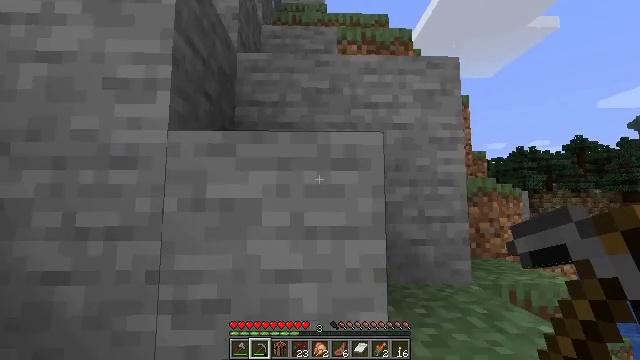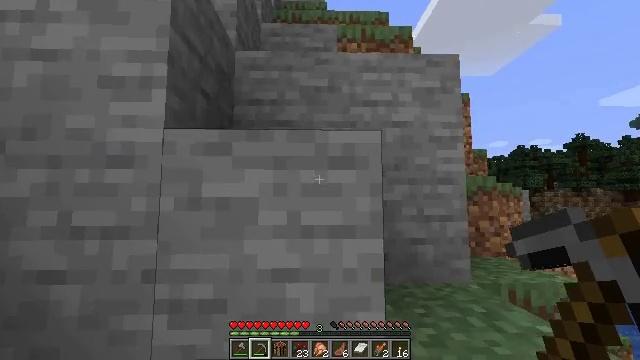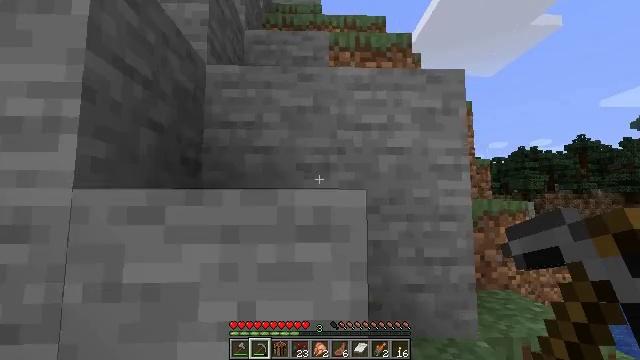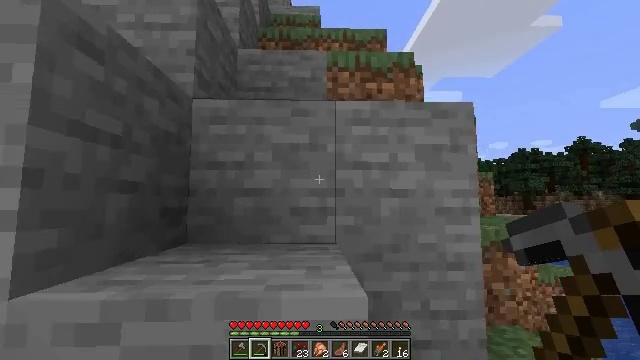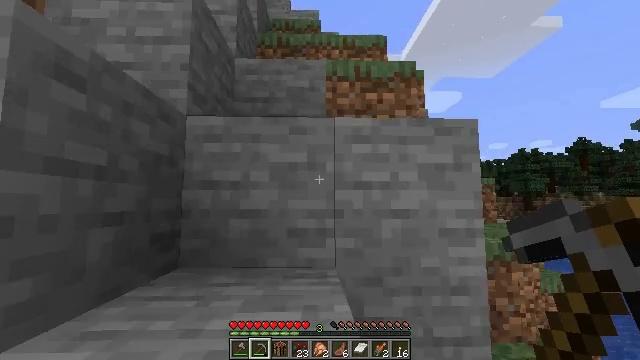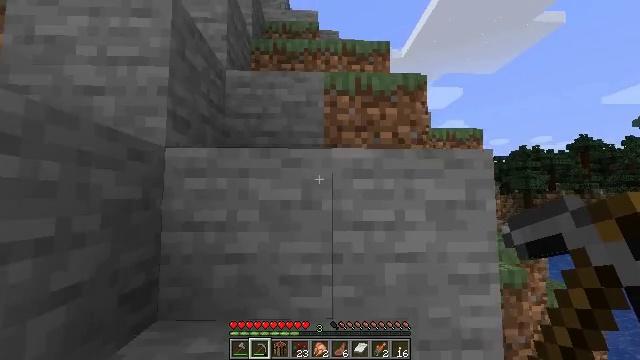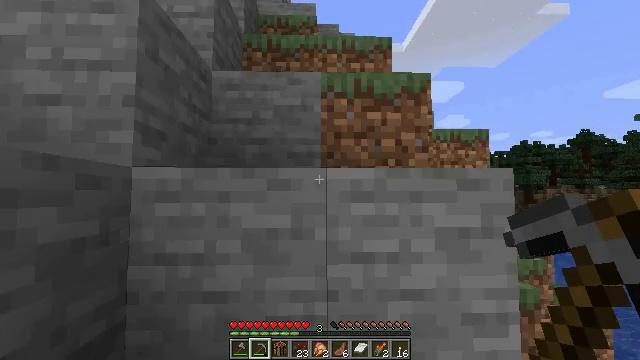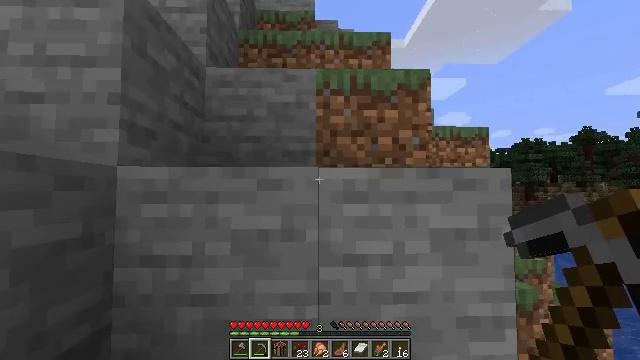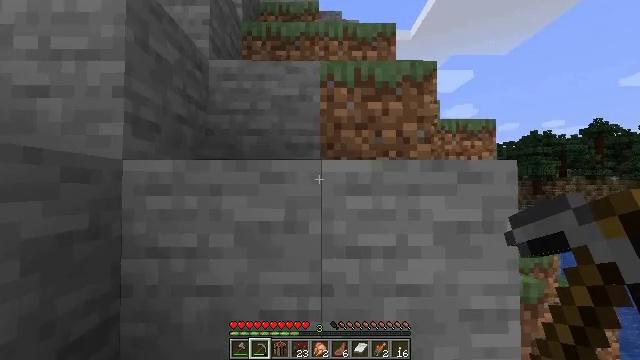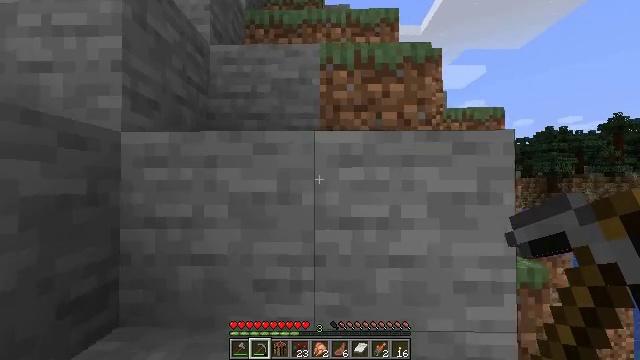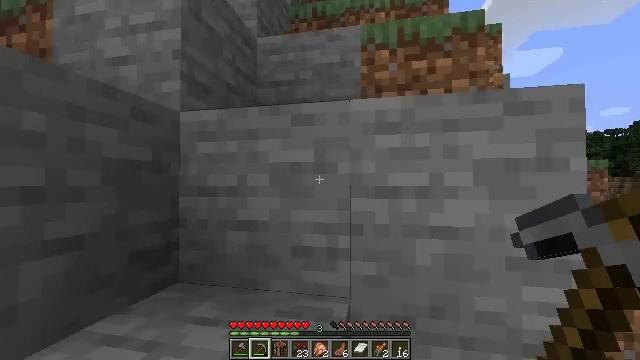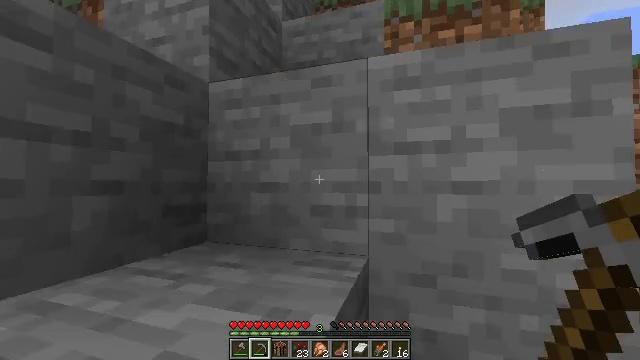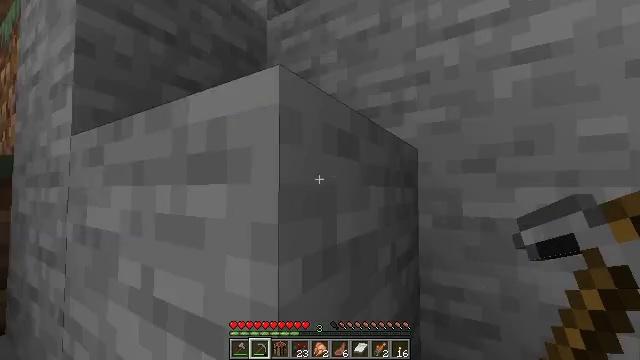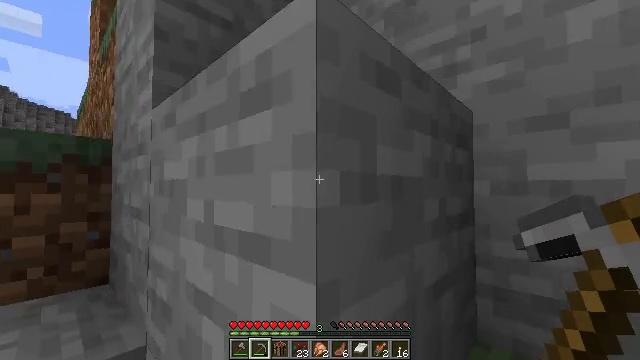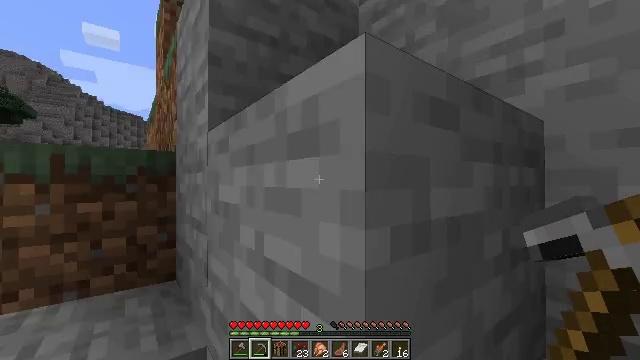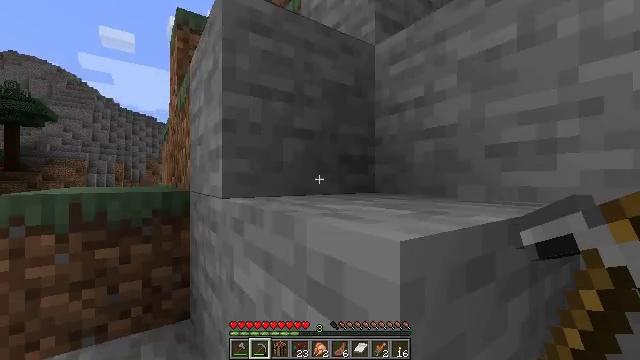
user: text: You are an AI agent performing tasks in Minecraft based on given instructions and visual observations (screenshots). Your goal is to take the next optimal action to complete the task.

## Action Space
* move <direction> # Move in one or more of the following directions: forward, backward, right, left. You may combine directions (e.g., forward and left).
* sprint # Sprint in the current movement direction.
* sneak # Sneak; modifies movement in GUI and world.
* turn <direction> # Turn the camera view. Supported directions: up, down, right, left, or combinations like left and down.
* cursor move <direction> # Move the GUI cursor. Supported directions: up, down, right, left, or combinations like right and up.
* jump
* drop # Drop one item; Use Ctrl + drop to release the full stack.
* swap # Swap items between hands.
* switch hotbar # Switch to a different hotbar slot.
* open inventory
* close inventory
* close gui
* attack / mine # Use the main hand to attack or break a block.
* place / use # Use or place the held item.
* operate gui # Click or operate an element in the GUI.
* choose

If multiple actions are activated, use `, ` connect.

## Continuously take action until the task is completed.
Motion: motion action
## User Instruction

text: Mine the dandelion from the ground.
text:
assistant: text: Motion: move forward, jump
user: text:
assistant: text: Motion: move forward, jump
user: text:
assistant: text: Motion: move forward, jump
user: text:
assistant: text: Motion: move forward, jump
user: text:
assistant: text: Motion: move forward, jump
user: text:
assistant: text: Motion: move forward and move right, turn down, jump
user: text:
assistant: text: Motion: move forward and move right, jump
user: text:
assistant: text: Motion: move forward and move right, turn left and down, jump
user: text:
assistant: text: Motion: move forward and move right, turn left, jump
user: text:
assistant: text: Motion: move forward and move right, turn left, jump
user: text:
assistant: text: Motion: move forward, turn left, jump
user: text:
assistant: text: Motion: move forward, turn left and up, jump
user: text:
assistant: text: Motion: move forward, turn left, jump
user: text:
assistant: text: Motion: move forward, turn left and down, jump
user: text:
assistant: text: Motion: move forward, turn left, jump
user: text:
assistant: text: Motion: move forward, jump
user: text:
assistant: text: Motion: move forward and move right, jump
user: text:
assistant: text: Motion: move forward and move right, jump
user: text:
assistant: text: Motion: move forward and move right, turn right, jump
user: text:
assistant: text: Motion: move right, turn right and down, jump
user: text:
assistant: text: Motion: move right, turn right and down, jump
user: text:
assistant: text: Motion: move forward and move right, jump
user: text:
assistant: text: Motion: move forward and move right, turn left and down, jump
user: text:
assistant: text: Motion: move forward, turn left and down, jump
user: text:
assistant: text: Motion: move forward, turn left and down, jump
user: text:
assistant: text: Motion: move forward, turn left and down, jump
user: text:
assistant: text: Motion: move forward, turn left, jump
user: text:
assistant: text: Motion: move forward, jump
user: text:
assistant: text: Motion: move forward, jump
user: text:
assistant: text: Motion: move forward, jump